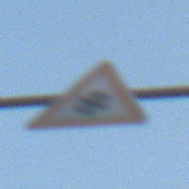
Verkehrszeichen: SchneeOderEisglaette
Umgebung: Outdoor, Nature
Tageszeit: SunriseSunset
Wetter: Clear
Licht: Natural
Jahreszeit: NotSpecified
Kontrast: LowContrast